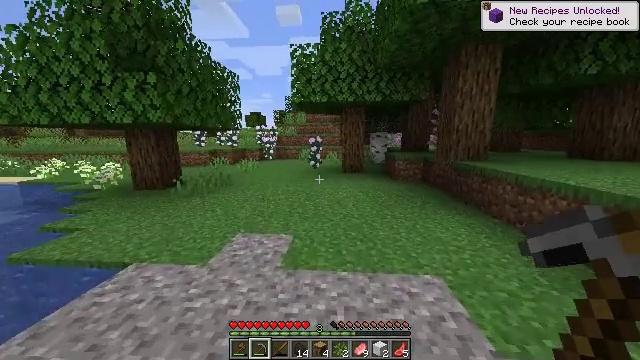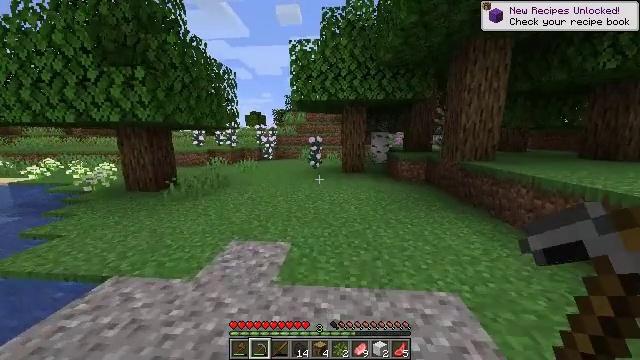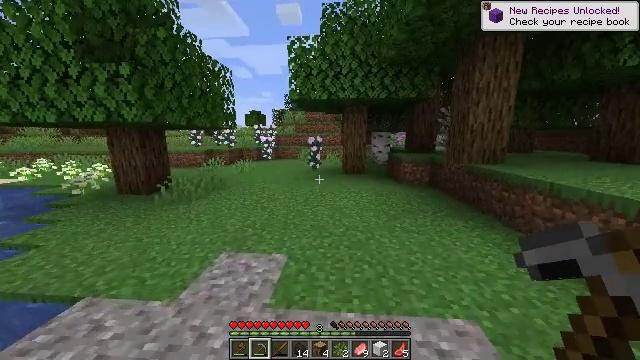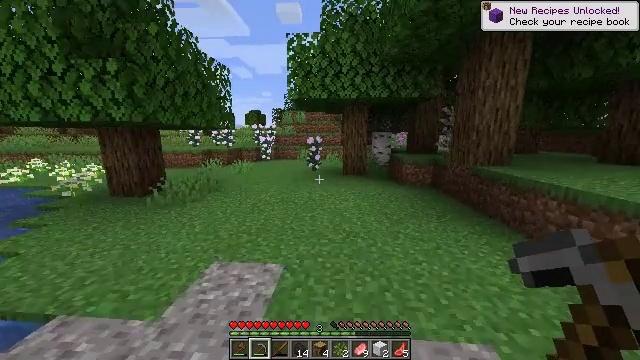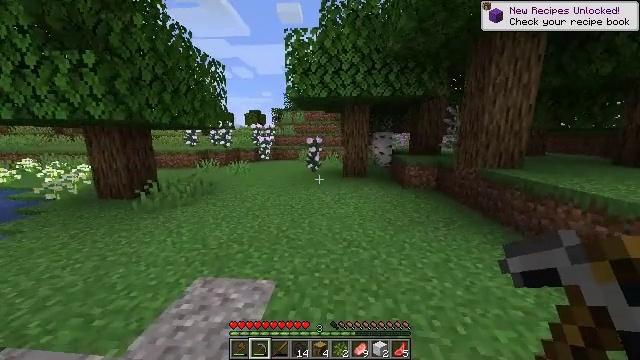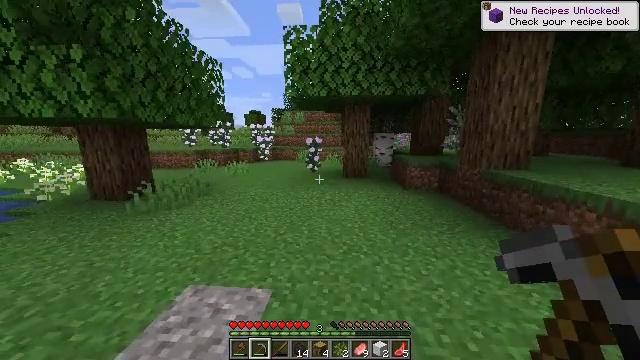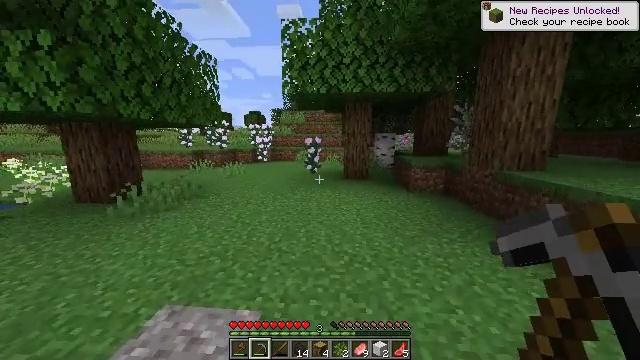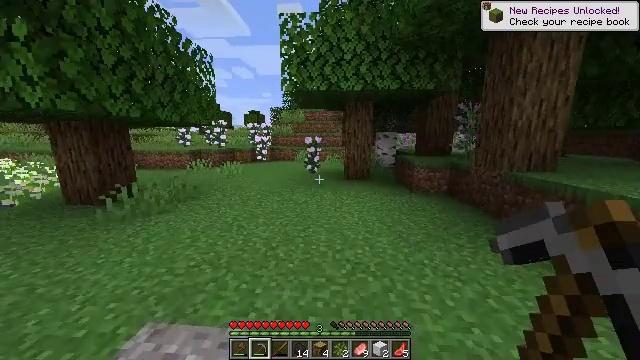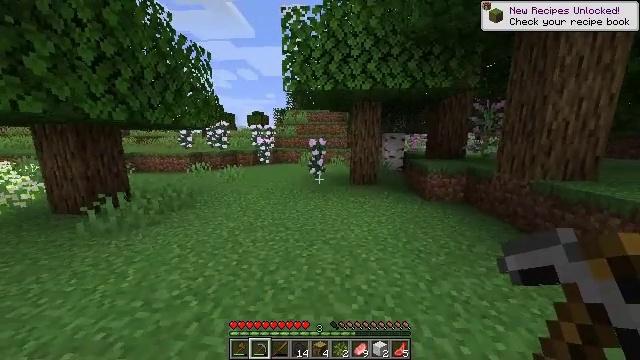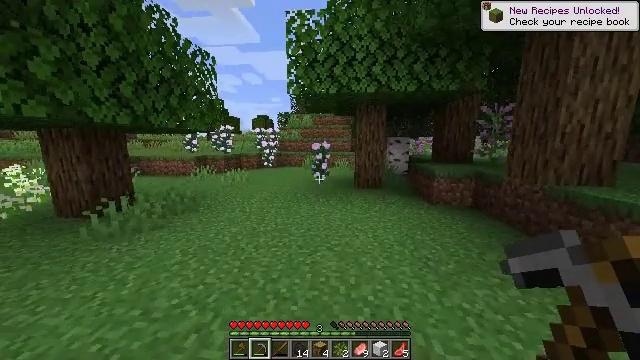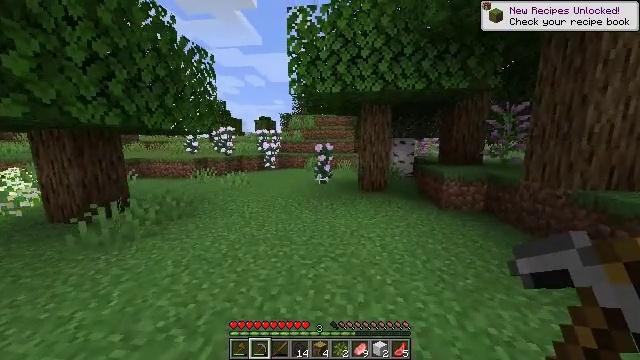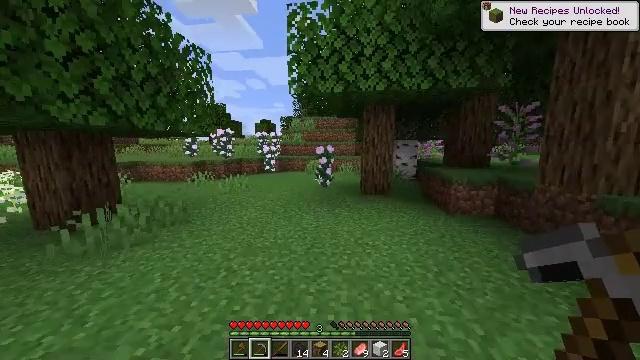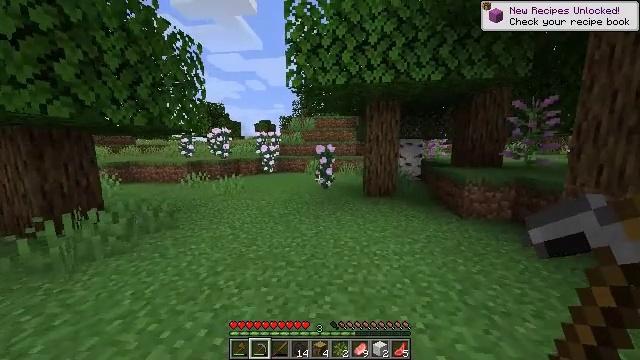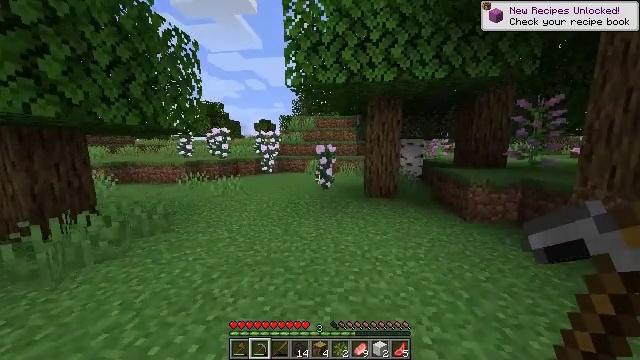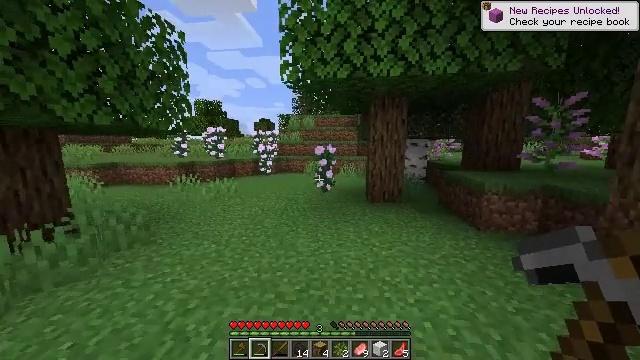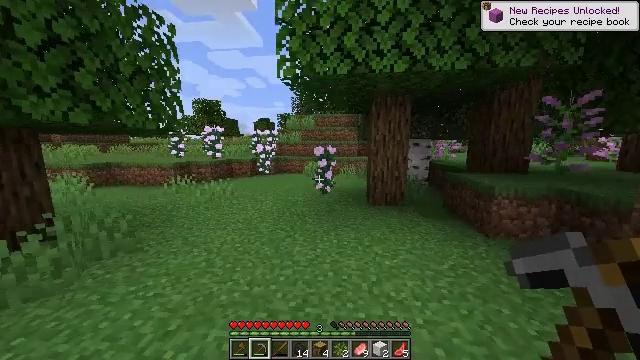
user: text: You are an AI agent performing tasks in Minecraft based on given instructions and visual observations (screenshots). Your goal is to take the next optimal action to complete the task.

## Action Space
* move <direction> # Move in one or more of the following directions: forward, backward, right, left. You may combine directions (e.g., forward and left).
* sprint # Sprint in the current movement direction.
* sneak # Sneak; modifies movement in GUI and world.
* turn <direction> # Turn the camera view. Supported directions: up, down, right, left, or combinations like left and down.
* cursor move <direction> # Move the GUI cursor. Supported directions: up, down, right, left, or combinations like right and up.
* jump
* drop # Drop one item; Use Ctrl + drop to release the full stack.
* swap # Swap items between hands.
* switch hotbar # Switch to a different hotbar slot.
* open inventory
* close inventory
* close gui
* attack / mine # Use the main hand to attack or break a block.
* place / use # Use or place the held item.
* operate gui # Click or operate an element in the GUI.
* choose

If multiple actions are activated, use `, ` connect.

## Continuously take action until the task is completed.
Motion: motion action
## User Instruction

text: Collect peony flowers for dye.
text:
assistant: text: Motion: move forward, sprint
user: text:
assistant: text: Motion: move forward
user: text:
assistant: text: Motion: move forward
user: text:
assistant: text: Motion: move forward
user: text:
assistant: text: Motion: move forward
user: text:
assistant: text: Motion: move forward
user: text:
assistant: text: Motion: move forward
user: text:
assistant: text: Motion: move forward, turn left
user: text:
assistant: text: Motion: move forward, turn left
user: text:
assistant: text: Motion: move forward
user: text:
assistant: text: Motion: move forward
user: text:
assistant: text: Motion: move forward
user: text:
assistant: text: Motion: move forward
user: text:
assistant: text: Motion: move forward
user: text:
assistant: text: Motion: move forward
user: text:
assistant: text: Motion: move forward
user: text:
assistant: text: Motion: move forward
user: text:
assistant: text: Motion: move forward
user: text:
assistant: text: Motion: move forward
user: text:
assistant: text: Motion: move forward
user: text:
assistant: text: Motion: move forward
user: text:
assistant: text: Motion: move forward
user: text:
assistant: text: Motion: move forward
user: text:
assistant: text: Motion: move forward
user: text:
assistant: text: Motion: move forward
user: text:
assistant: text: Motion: move forward
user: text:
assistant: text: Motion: move forward, turn down, attack / mine
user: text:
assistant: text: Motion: move forward, turn right and down, attack / mine
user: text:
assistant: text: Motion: move forward, attack / mine
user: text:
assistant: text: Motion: move forward, attack / mine